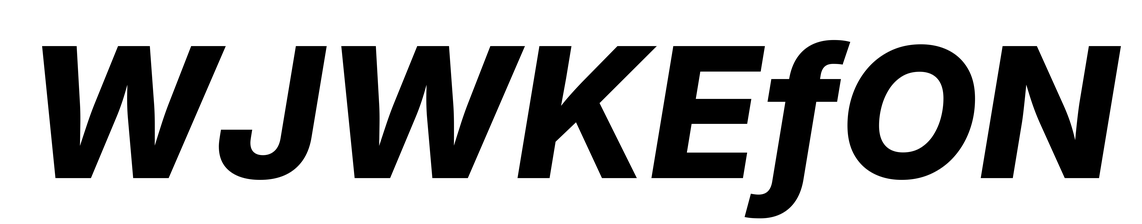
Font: Inter-Italic_ExtraBold_Italic